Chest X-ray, AP view. Patient: 30 years old, sex F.
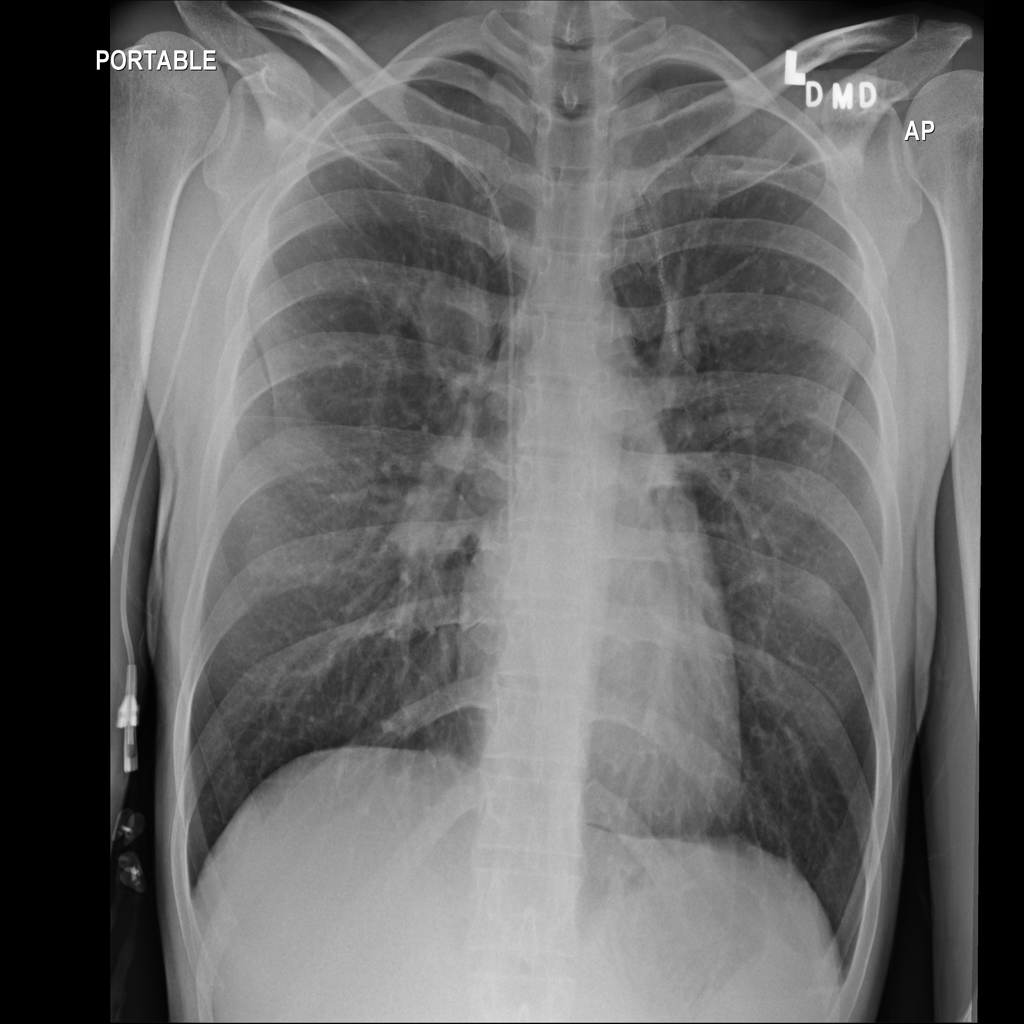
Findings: Mass